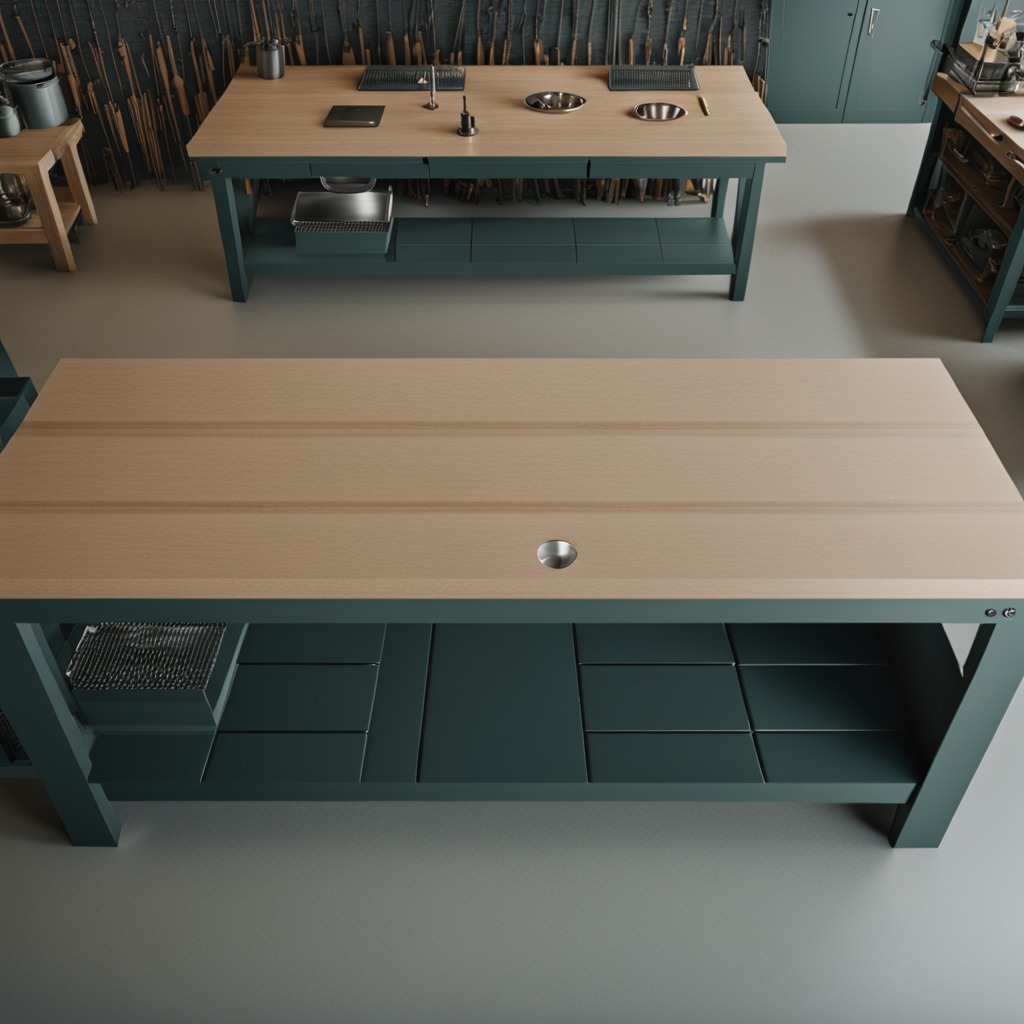
A metal nut is lying on a workbench inside a coastal fishing gear workshop.